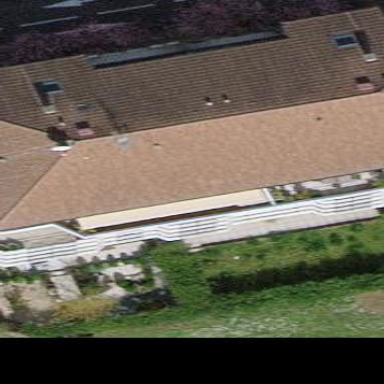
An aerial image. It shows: Hipped roof on apartment building.